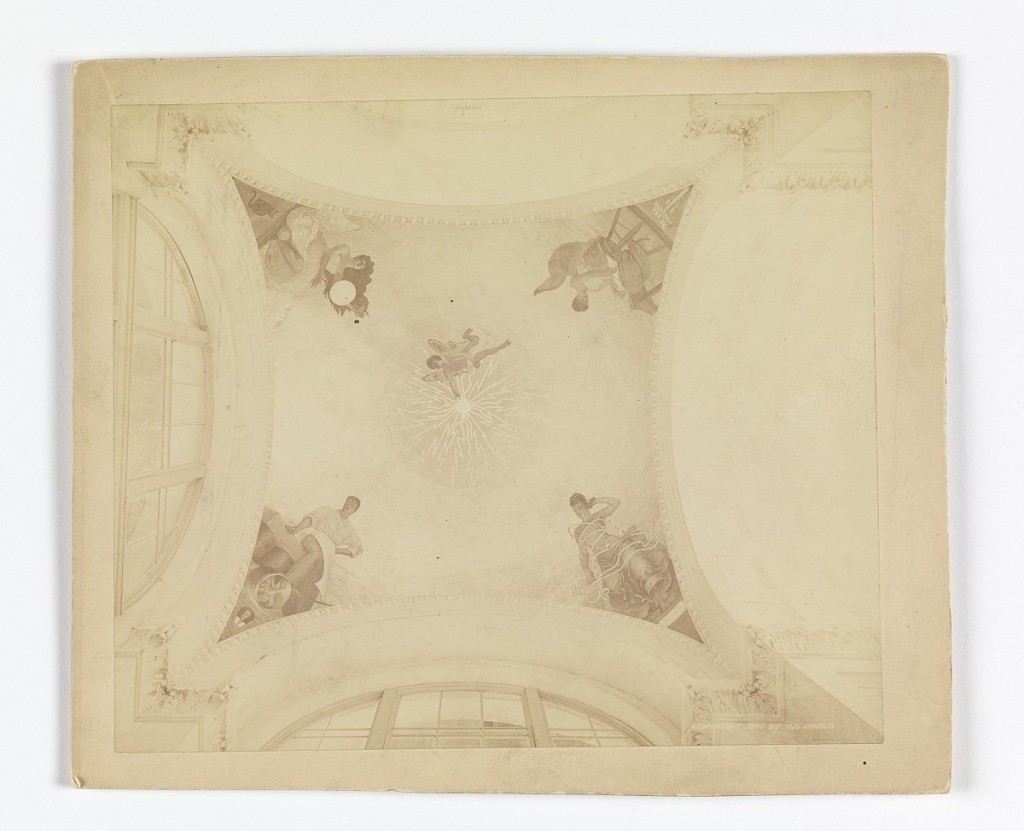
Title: View of the Decoration of a Dome for the Manufacturers and Liberal Arts Building of the World's Columbian Exposition, Chicago
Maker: J. Carroll Beckwith, American, 1852–1917
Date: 1892
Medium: Printed on sensitized paper
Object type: Photograph
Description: The theme is "Communication." Center, Ariel holds burst of lightning. At corners, four figures symbolizing Telephone, Telegraphy, Electricity and Solar Power.